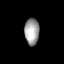
Tissue: skin
Cell type: Epithelial cells
Senescence score: 0.7698
Nuclear area (px): 383
Mean DAPI intensity: 159.875